一年级 · 算术
括号里填上合适的数。(从上到下, 从左到右填写)

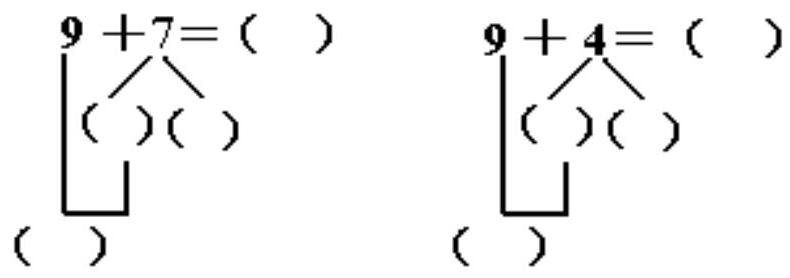
答案: 17,1,6,10 ; 13,1,3,10$